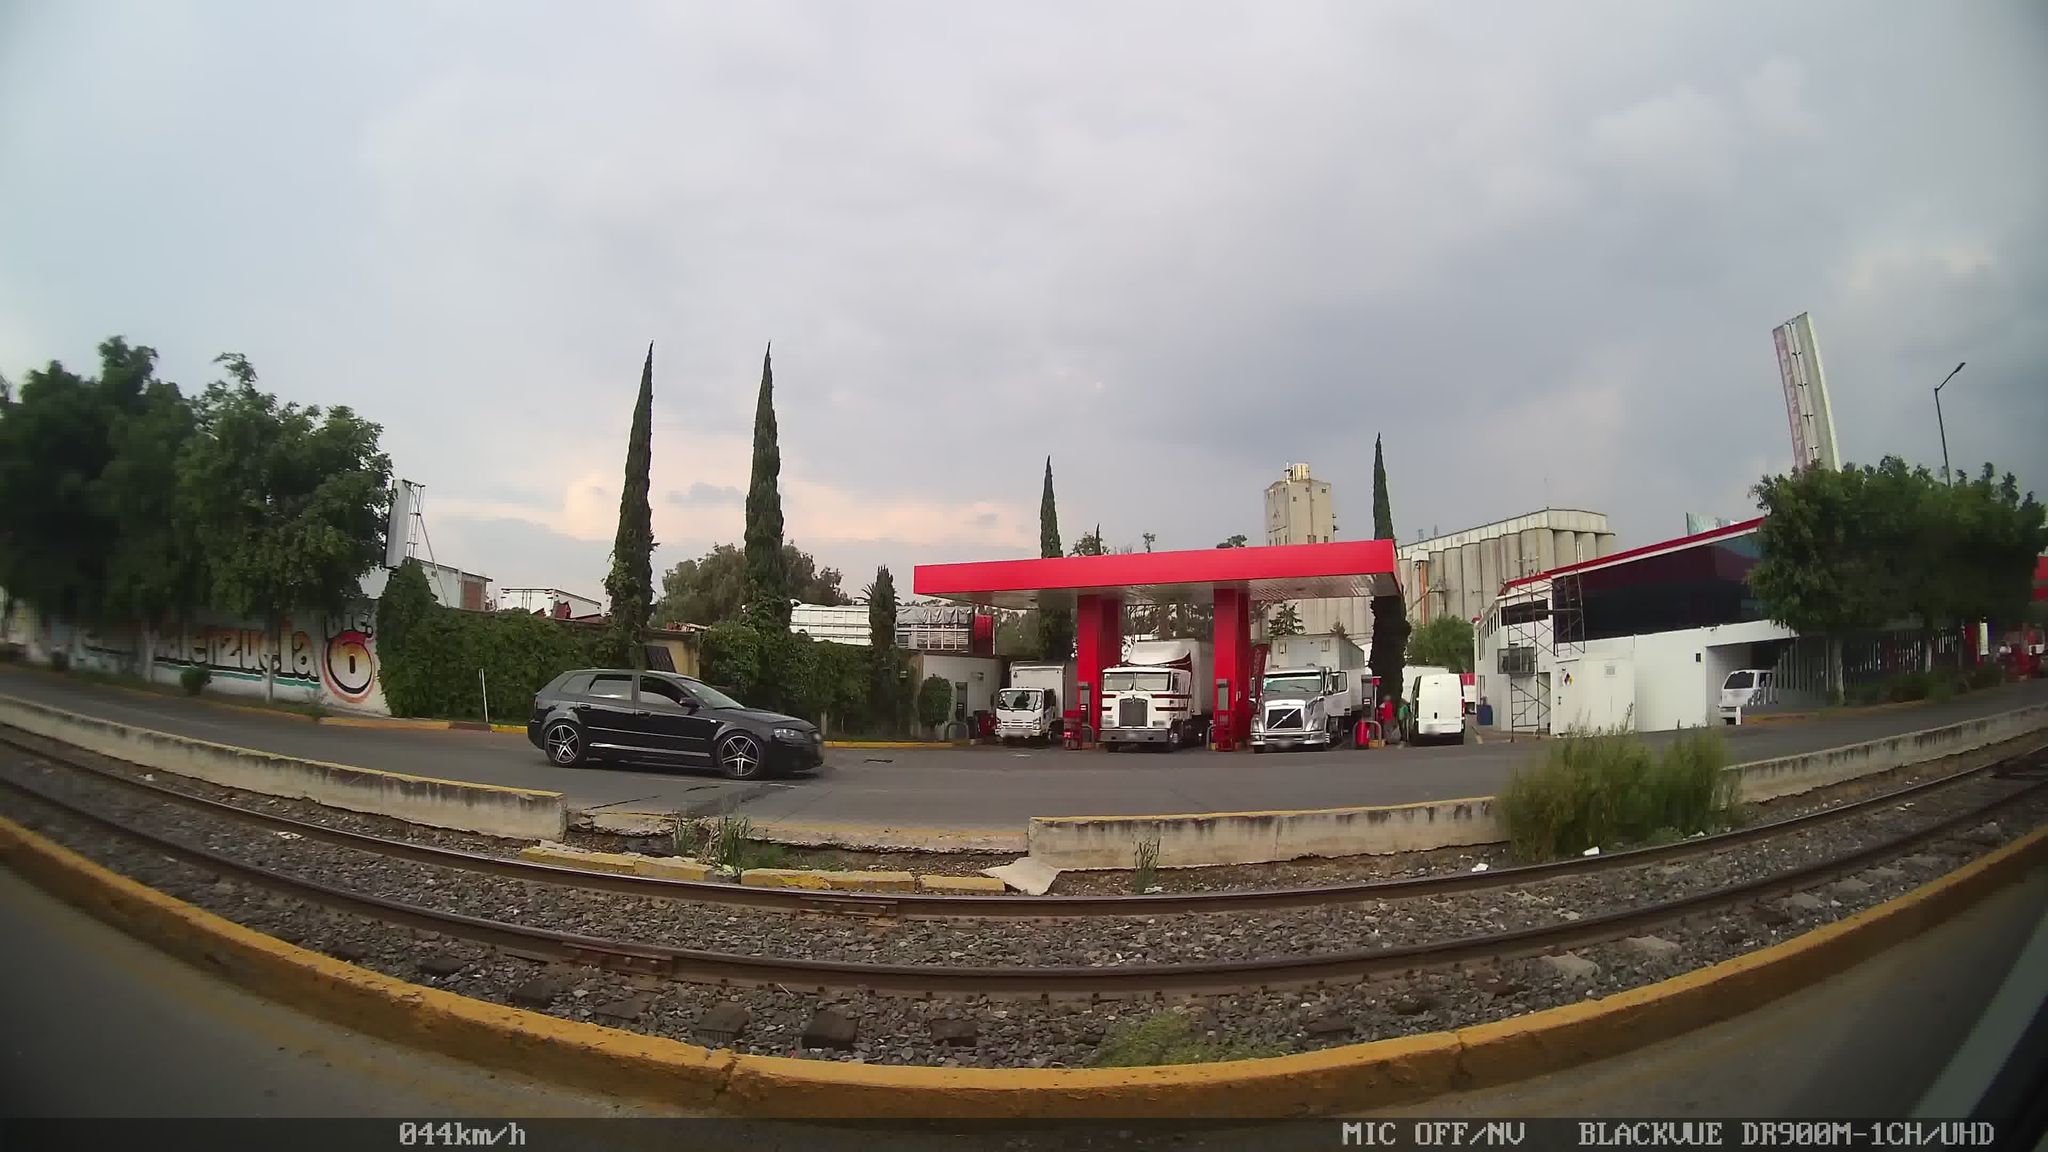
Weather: clear
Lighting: day
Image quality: good
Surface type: driving surface
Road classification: secondary
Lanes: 2
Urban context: urban centre
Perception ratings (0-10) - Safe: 1.15, Lively: 8.9, Beautiful: 2.86, Boring: 3.84, Depressing: 2.83, Wealthy: 6.62